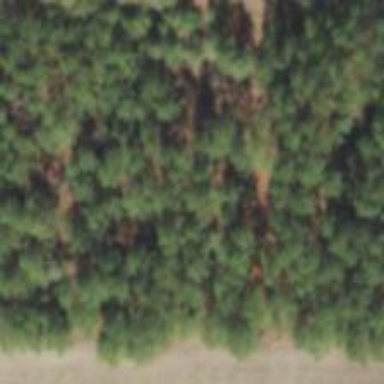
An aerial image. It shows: Woodland with needle-leaved trees.